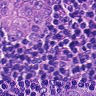
Metastatic tissue present: yes